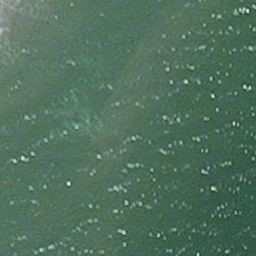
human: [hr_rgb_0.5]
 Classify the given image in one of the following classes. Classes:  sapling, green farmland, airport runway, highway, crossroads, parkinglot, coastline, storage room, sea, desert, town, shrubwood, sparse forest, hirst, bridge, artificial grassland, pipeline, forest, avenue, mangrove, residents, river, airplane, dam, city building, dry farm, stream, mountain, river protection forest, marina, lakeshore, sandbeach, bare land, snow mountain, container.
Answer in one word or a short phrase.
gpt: sea